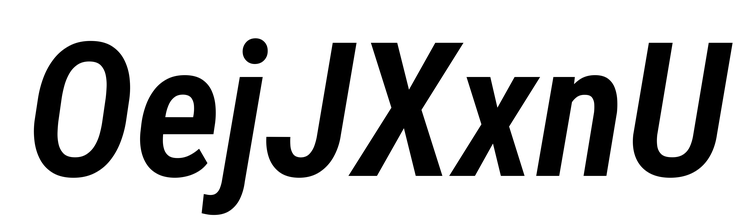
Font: Roboto-Italic_Condensed_SemiBold_Italic